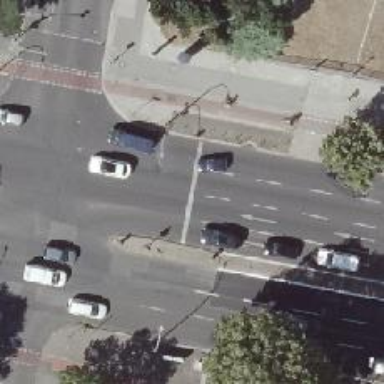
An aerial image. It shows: Road with traffic signals.